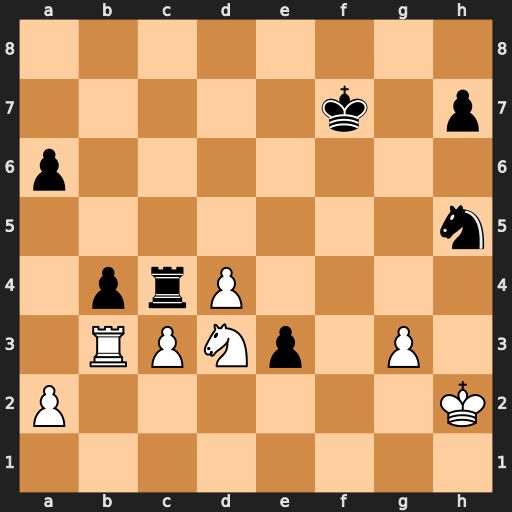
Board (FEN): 8/5k1p/p7/7n/1prP4/1RPNp1P1/P6K/8
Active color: w
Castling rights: -
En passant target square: -
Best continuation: Ne5+ Ke6 Nxc4